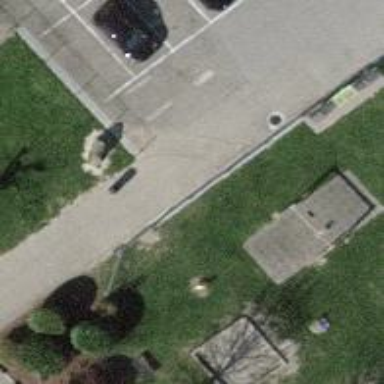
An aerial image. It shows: Man-made pole.